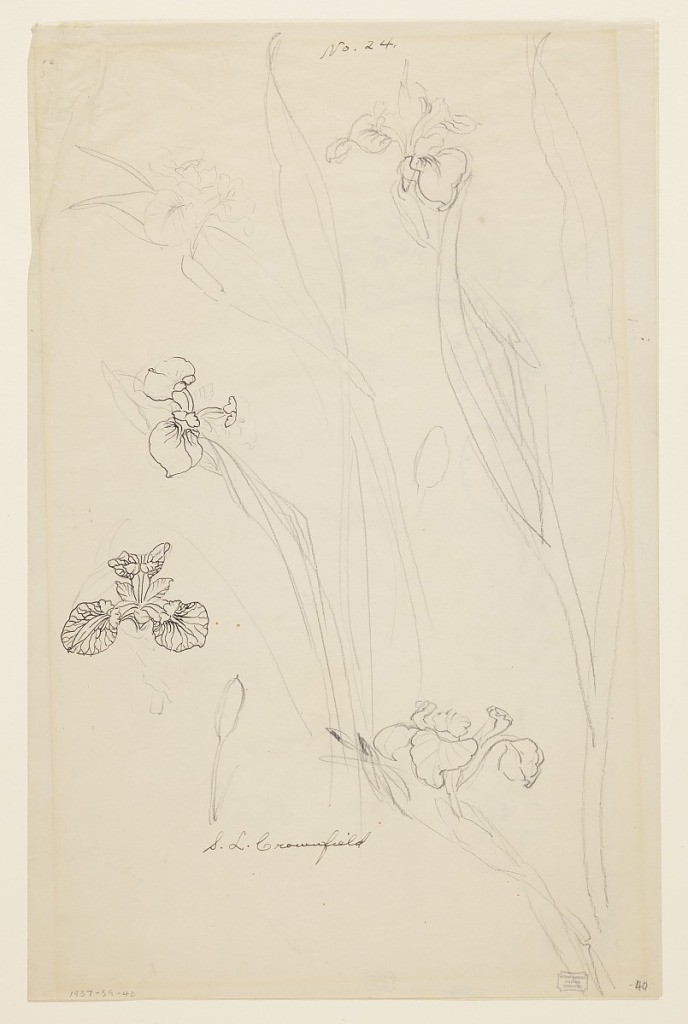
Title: Studies of Irises
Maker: Sophia L. Crownfield, American, 1862–1929
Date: early 20th century
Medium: Graphite, pen and black ink on trace
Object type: Drawing
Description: Studies of various parts of irises, including stems and blossoms, from different angles filling most of the sheet.